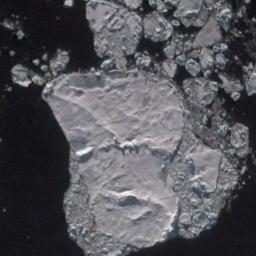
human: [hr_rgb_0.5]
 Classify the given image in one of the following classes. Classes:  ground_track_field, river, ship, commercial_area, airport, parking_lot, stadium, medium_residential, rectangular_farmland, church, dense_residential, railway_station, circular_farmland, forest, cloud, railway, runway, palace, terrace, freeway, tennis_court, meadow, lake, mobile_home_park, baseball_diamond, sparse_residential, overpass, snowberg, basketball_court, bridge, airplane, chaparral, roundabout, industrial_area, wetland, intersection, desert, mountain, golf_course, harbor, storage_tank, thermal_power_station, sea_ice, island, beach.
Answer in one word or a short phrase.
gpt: sea_ice